Question: I was assigned to create an HTML email that uses a sliced image in the header. I haven't ever worked on HTML emails and I've spent 4 hours on the same thing trying to fix the spacing.
Here's the code:
<URL>
While there's space between the tr in the above site, it's fine on regular browsers like IE, Firefox, and Chrome.
The problem I'm going crazy about is making this look right in HTML email messages. Here's what it looks like when I import the code into a new Thunderbird message:

See how the spacing is not like it should be? I don't want to spend more countless hours trying to fix this problem! What am I missing or doing wrong?
''
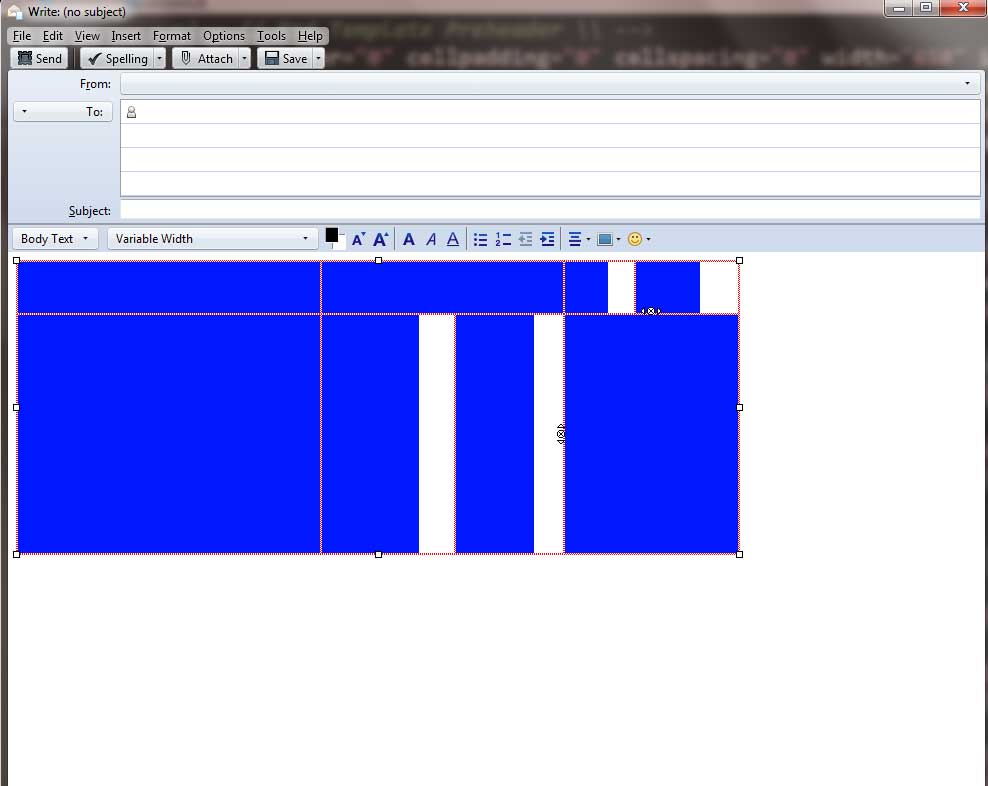
Answer: Your table cell sizes are not consistent, since this is a table, it will distort the sizes of your cells to the inappropriate sizes because of trying to create a consistent table, and thus create a different effect then what you have designed.
Reference here for further solution:
<URL>
or revise the code:
'''
<table id="Table_01" width="650" height="290" border="0" cellpadding="0" cellspacing="0">
<tr>
<td valign=top align=left width=302>
<a href="http://www.example.com">
<img src="http://i.imgur.com/1o8lX.jpg" width="302" height="51" border="0" alt="1"></a></td>
<td valign=top align=left colspan="3" width=241>
<img src="http://i.imgur.com/twdmt.jpg" width="241" height="51" alt="2"></td>
<td valign=top align=left width=43>
<a href="http://twitter.com/">
<img src="http://i.imgur.com/S9yfV.jpg" width="43" height="51" border="0" alt="3"></a></td>
<td valign=top align=left width=64>
<a href="http://www.facebook.com/">
<img src="http://i.imgur.com/z036s.jpg" width="64" height="51" border="0" alt="4"></a></td>
</tr>
</table>
<table id="Table_02" width="650" height="290" border="0" cellpadding="0" cellspacing="0">
<tr>
<td valign=top align=left width=302>
<a href="http://www.example.com/">
<img src="http://i.imgur.com/E2PmC.jpg" width="302" height="238" border="0" alt="5"></a></td>
<td valign=top align=left width=97>
<a href="http://www.example.com/collection/photos/">
<img src="http://i.imgur.com/jLf5N.jpg" width="97" height="238" border="0" alt="6"></a></td>
<td valign=top align=left width=78>
<a href="http://www.example.com/events/">
<img src="http://i.imgur.com/3875u.jpg" width="78" height="238" border="0" alt="7"></a></td>
<td valign=top align=left colspan="3" width=173>
<a href="http://www.example.com/bottle-service/">
<img src="http://i.imgur.com/gctHJ.jpg" width="173" height="238" border="0" alt="8"></a></td>
</tr>
</table>
'''